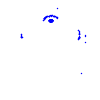
Particle: kaon